Question: I'm trying to display social media icons at the footer of a webpage using the img src tag (should be simple). The image isn't showing up and I can't find the problem.
html
'''
<div class="mastfoot">
<div class="inner">
<p><a href="#"><img src="/images/twitter.png"></a></p>
</div>
</div>
'''
css
'''
.mastfoot {
position: fixed;
bottom: 0;
}
'''
I'm probably overlooking something simple but thanks in advance!
Here's what I'm getting when I inspect image file in browser.

Here's code for CSS inner class
'''
.site-wrapper-inner {
display: table-cell;
vertical-align: top;
}
.inner {
padding: 30px;
}
.site-wrapper-inner {
vertical-align: middle;
}
'''
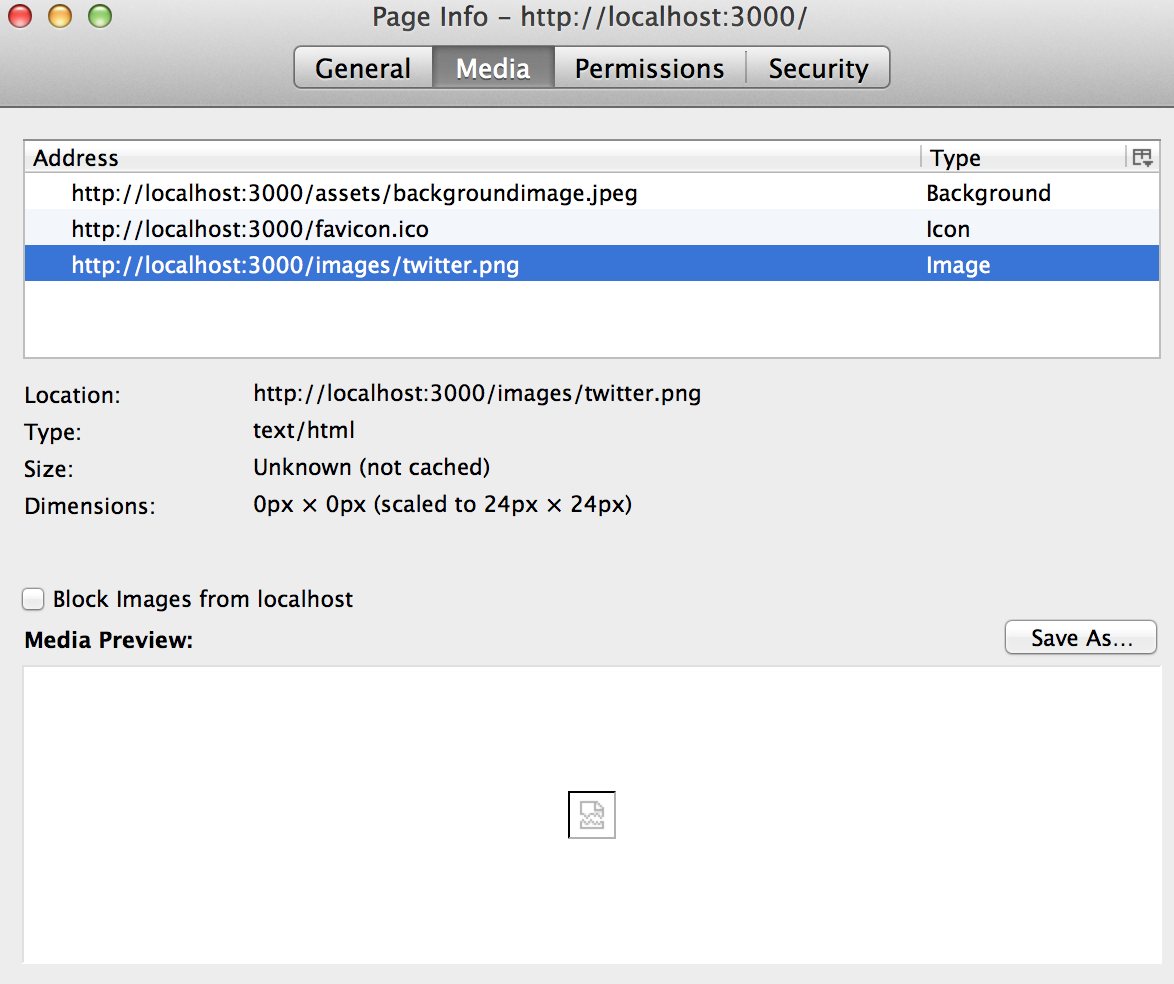
Answer: Fixed problem, I redirected the path to my assets folder which is where the images folder is,
'''
<img src="assets/twitter.png">
'''
And it worked. Don't really know why though!